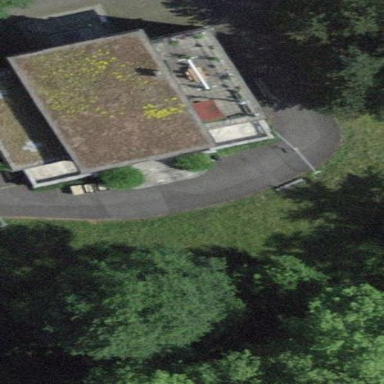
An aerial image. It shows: School building.